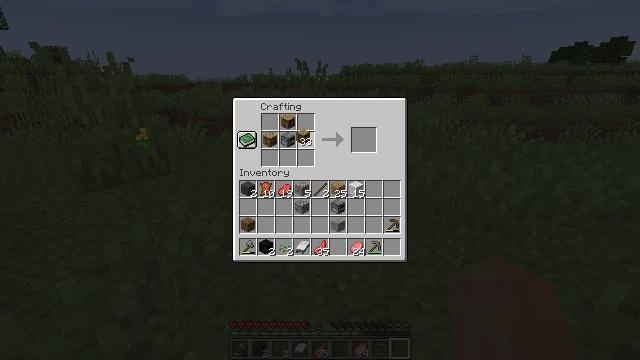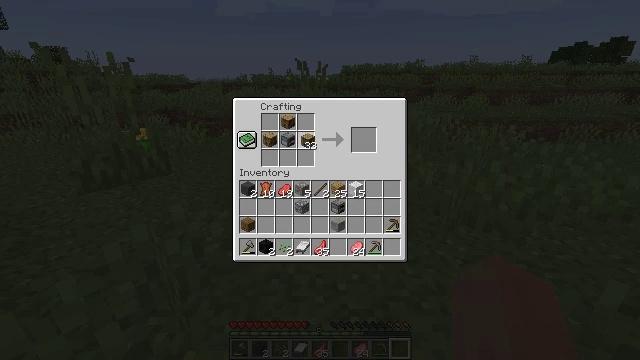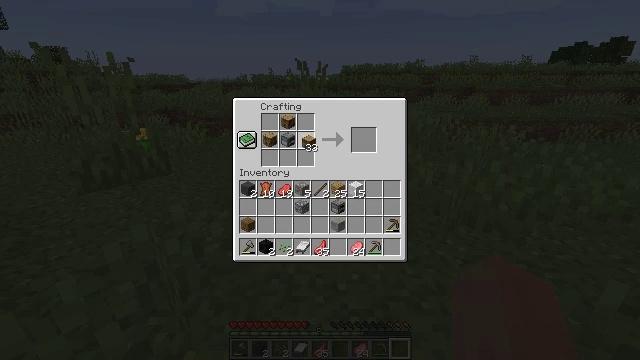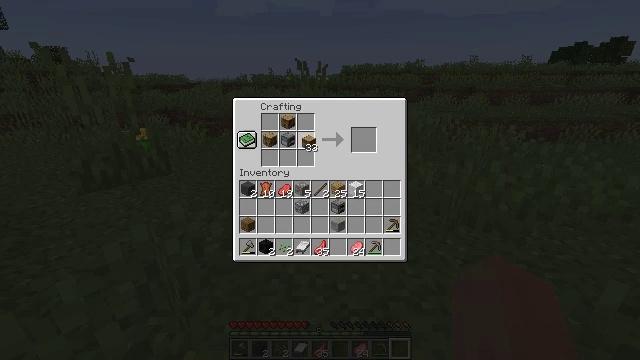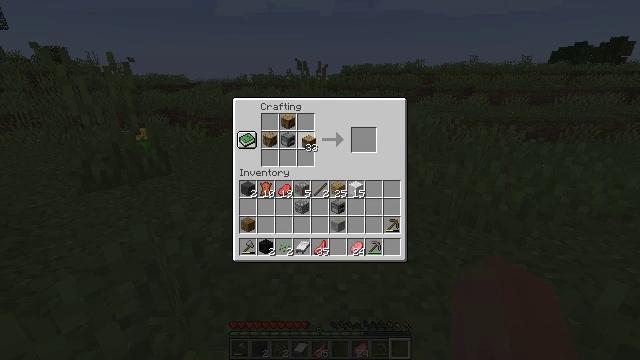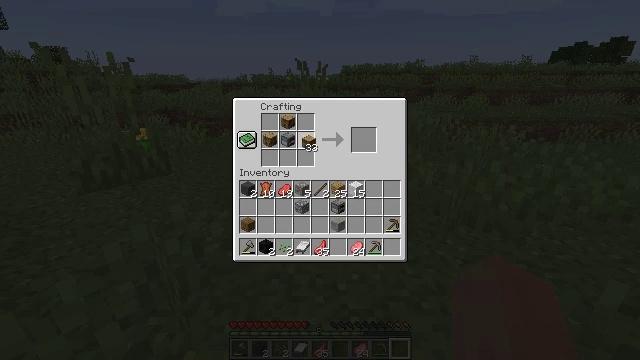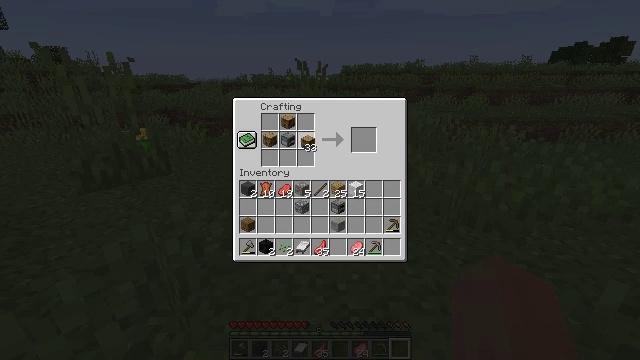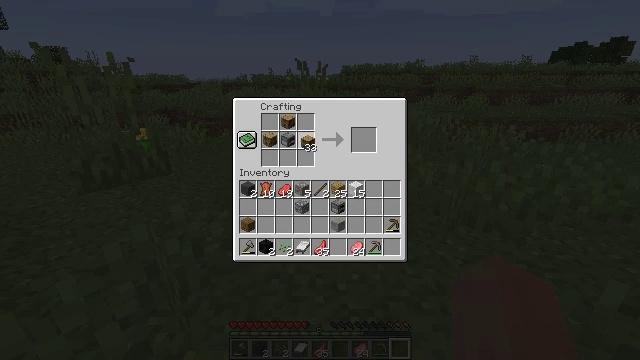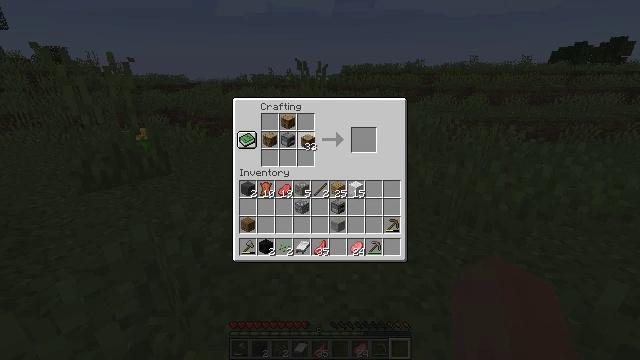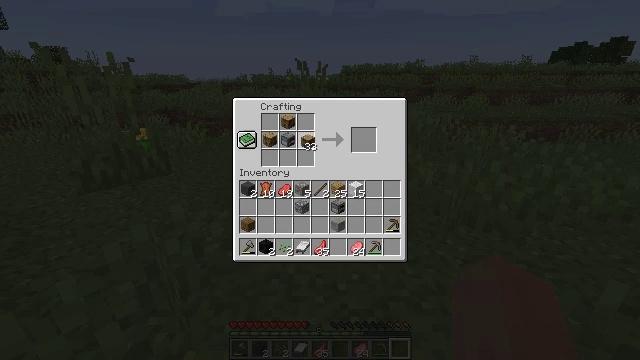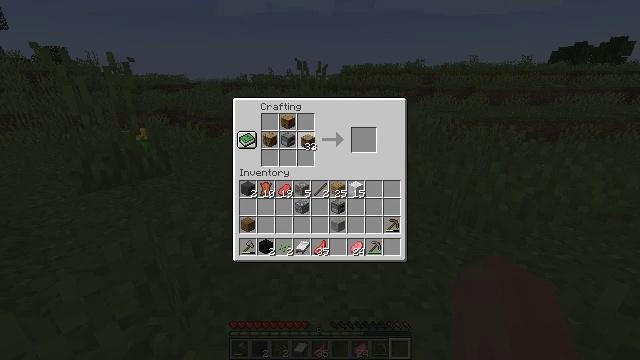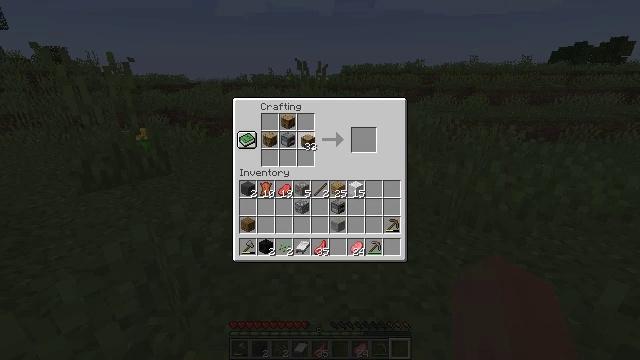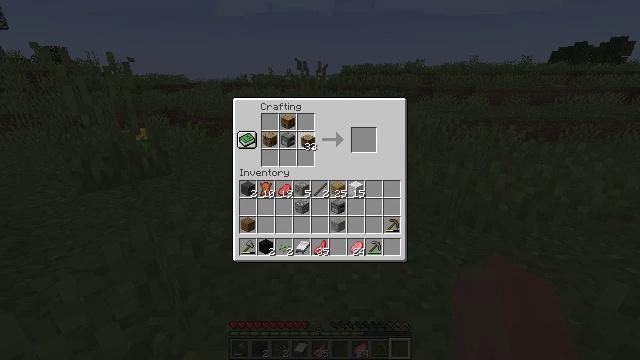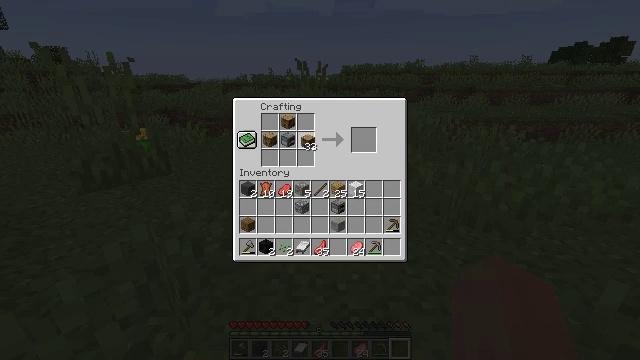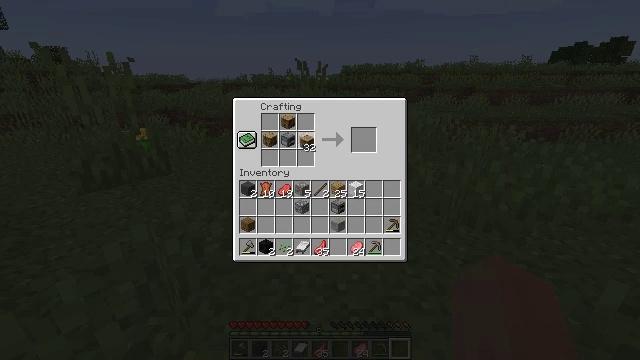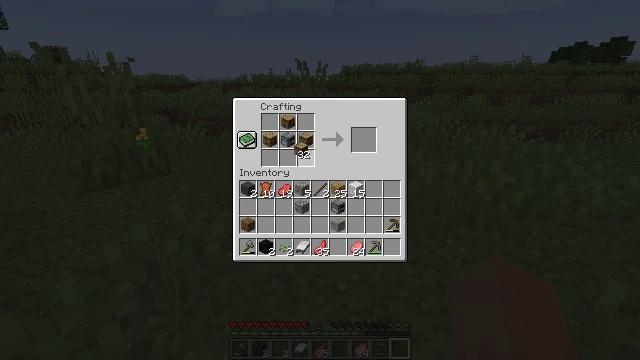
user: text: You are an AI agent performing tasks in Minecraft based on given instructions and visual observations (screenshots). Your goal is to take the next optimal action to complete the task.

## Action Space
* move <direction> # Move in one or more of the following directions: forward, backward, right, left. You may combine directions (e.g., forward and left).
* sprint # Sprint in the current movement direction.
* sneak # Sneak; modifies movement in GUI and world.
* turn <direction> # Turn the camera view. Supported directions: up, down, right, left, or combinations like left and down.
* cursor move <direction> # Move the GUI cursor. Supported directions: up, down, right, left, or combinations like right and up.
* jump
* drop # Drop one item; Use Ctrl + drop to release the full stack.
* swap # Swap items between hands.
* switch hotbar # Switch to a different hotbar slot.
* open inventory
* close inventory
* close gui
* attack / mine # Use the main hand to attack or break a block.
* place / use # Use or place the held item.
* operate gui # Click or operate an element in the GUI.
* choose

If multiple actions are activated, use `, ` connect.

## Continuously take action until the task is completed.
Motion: motion action
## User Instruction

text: Put the materials in the crafting grid to make a smoker.
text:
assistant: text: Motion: no_op
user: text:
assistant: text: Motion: no_op
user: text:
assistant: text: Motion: no_op
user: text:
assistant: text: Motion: no_op
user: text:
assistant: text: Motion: no_op
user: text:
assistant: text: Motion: no_op
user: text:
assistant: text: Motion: no_op
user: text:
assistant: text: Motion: no_op
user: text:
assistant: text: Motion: no_op
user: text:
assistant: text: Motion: no_op
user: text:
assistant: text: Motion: choose
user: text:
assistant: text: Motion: choose
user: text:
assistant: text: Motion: choose
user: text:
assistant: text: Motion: no_op
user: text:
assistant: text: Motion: cursor move down
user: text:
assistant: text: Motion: no_op
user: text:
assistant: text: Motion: no_op
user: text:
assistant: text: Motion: no_op
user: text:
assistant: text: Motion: no_op
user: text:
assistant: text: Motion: no_op
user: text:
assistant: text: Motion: no_op
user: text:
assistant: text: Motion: no_op
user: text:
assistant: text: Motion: no_op
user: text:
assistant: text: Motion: choose
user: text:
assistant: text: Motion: choose
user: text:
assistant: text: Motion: choose
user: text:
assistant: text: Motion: choose
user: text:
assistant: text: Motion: no_op
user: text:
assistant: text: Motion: no_op
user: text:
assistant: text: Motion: no_op